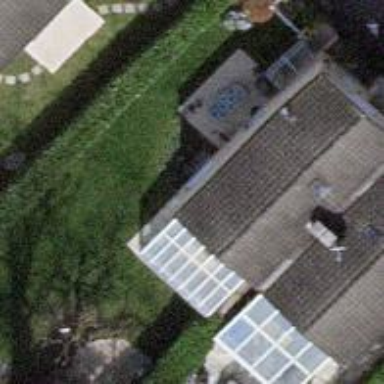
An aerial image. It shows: Garden surrounded by fence.